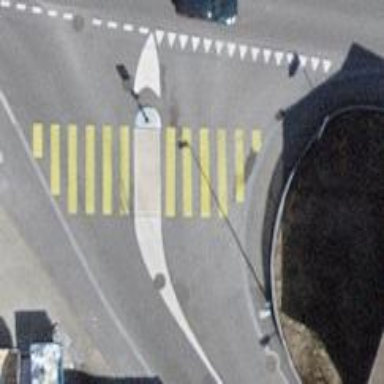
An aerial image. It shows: Uncontrolled crossing with zebra marking and island.